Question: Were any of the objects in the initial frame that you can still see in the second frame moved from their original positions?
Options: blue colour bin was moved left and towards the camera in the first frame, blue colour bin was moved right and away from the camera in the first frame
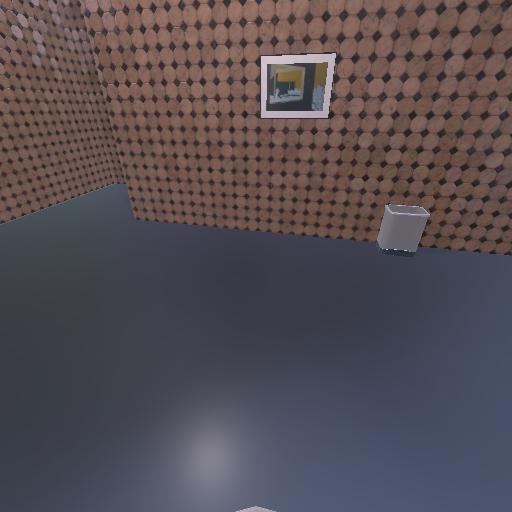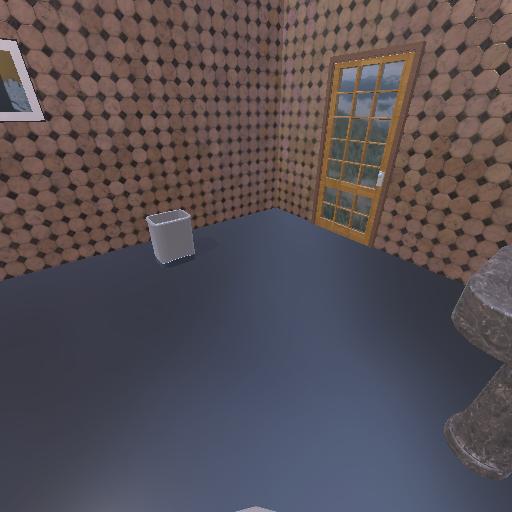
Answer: blue colour bin was moved left and towards the camera in the first frame